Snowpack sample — Snodgrass Mountain, Crested Butte, Colorado (2/4/25, 12:06 PM MST)
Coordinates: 38.923, -106.968
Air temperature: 35 °F
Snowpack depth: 80 cm
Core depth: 80 cm
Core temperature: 32 °F
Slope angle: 14°, slope face: 78°
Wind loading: low
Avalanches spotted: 0
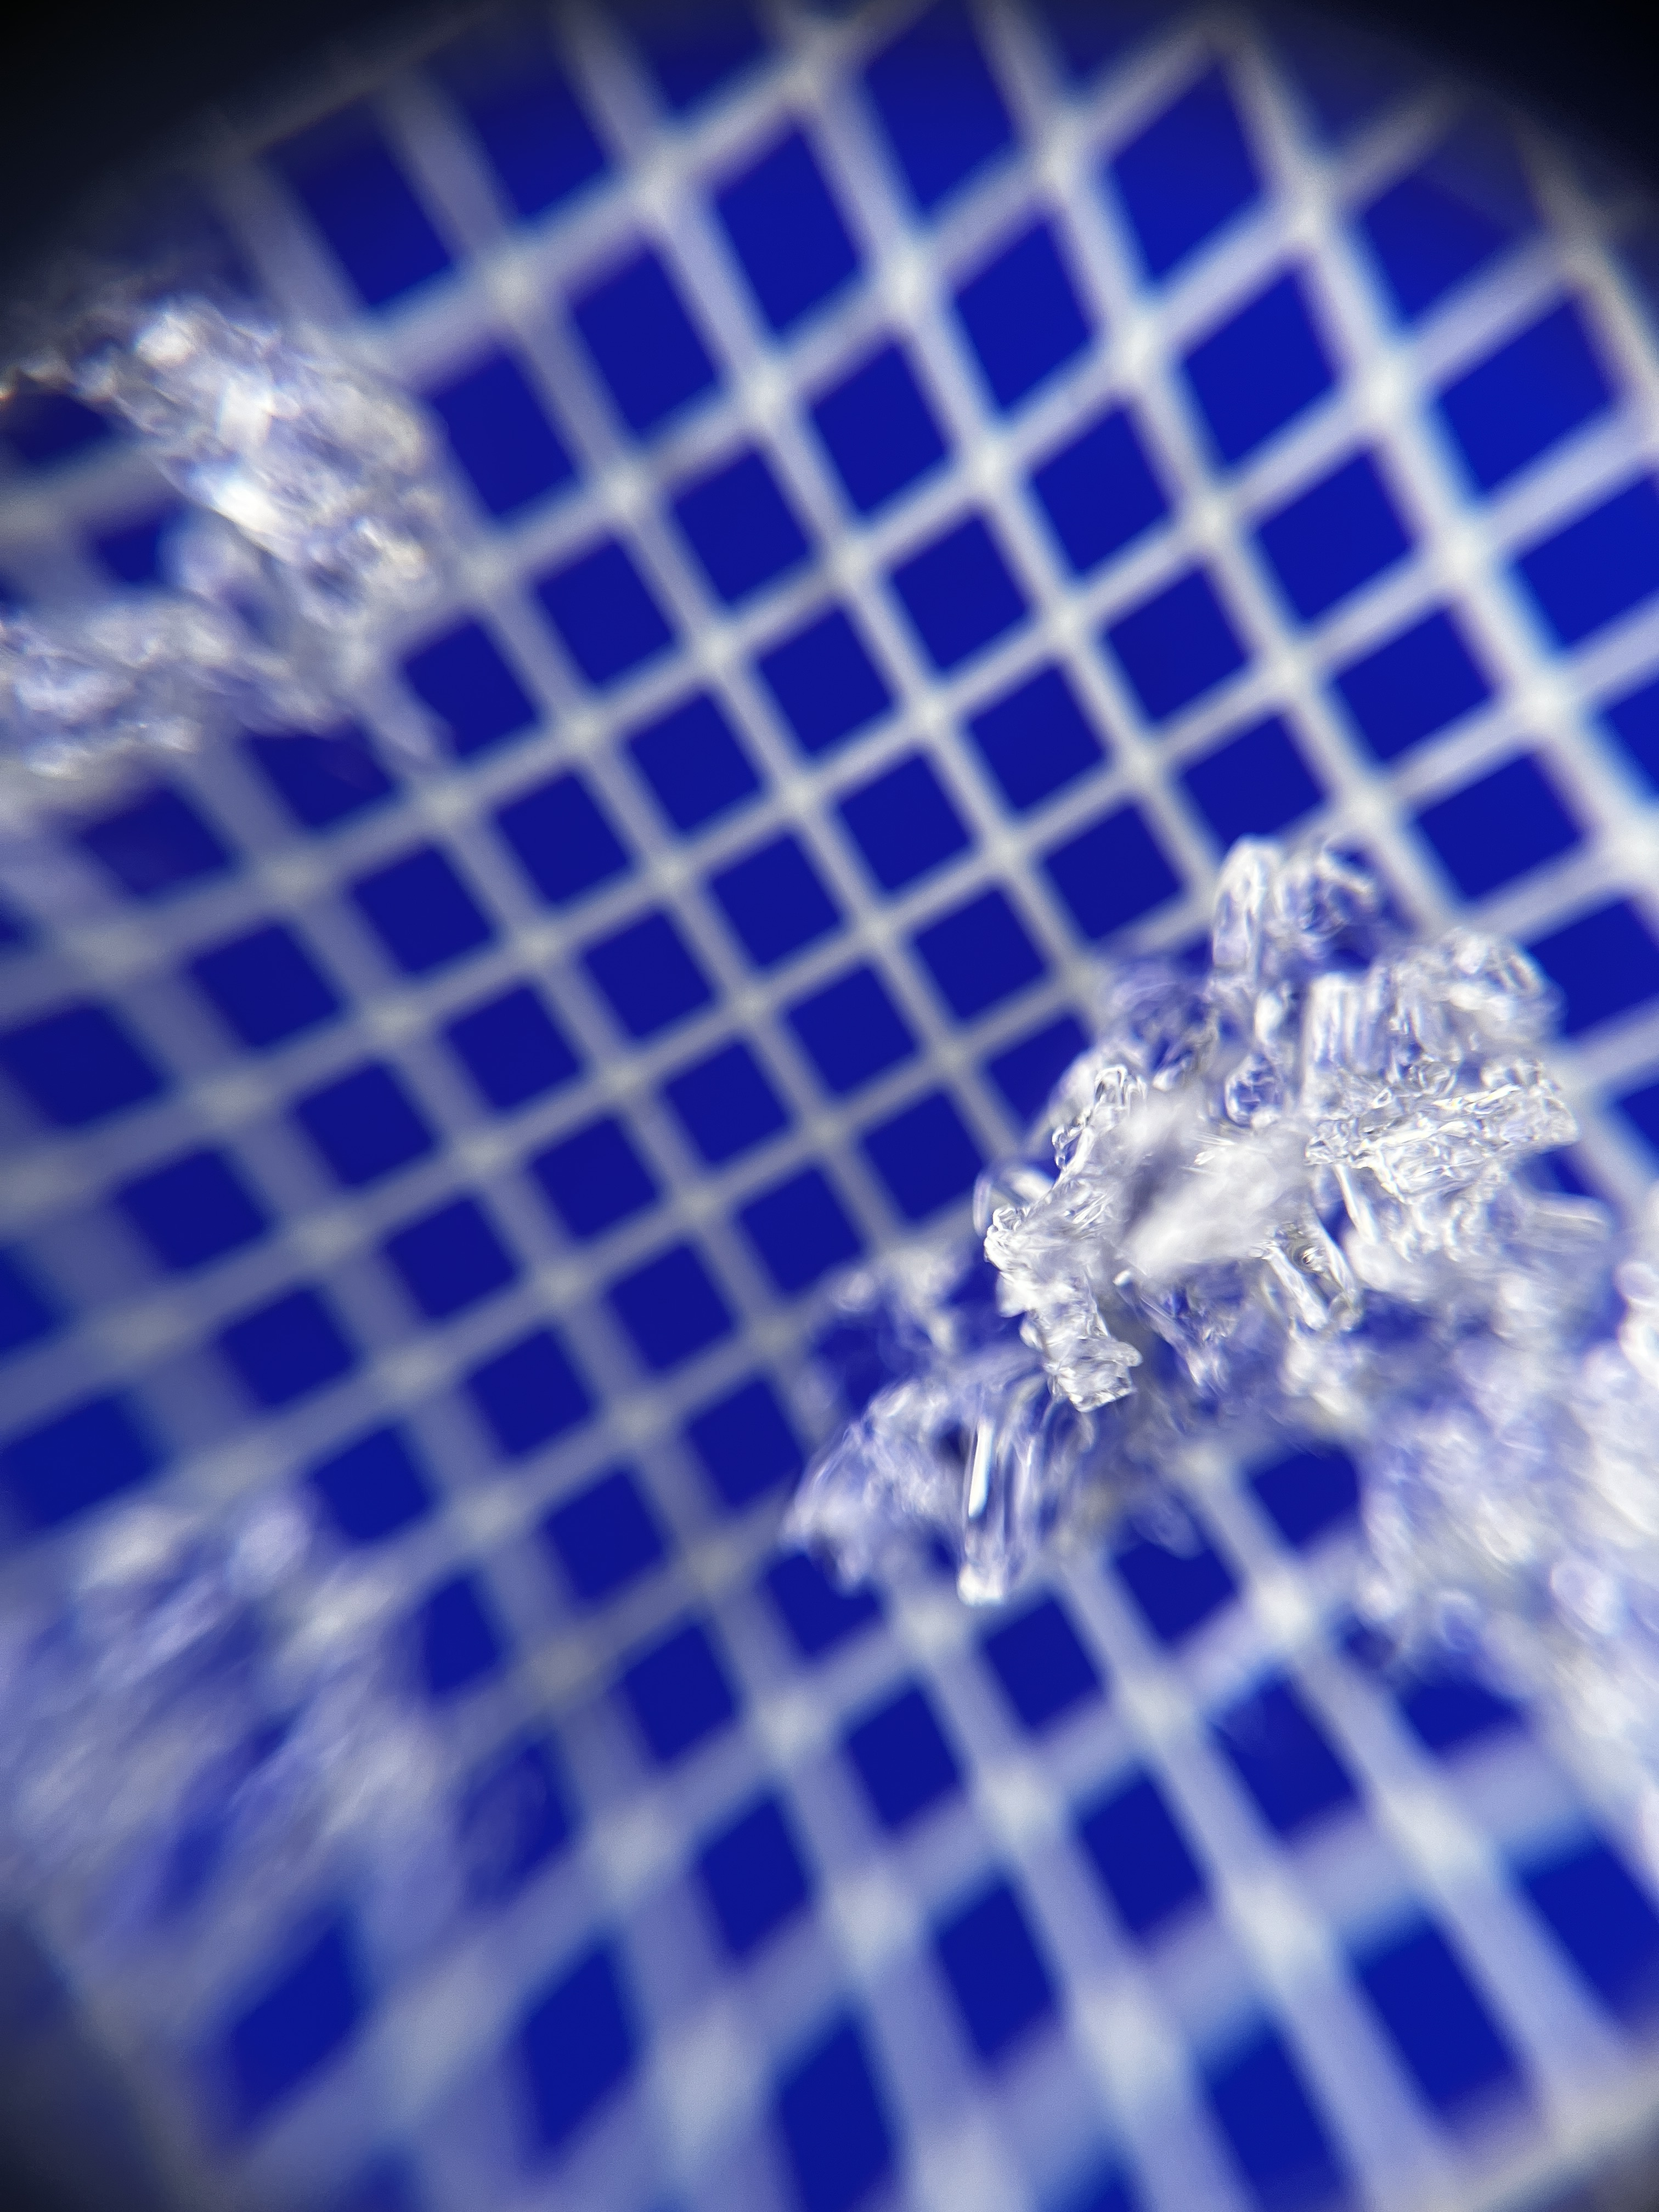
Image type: magnified_profile
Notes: No avalanches nearby, unusually warm weather for the last month reported by residents, Collected 25 yards from treeline